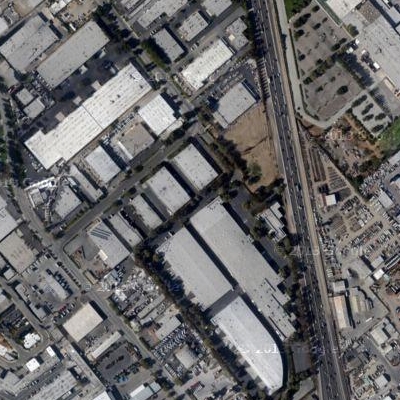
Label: Industry